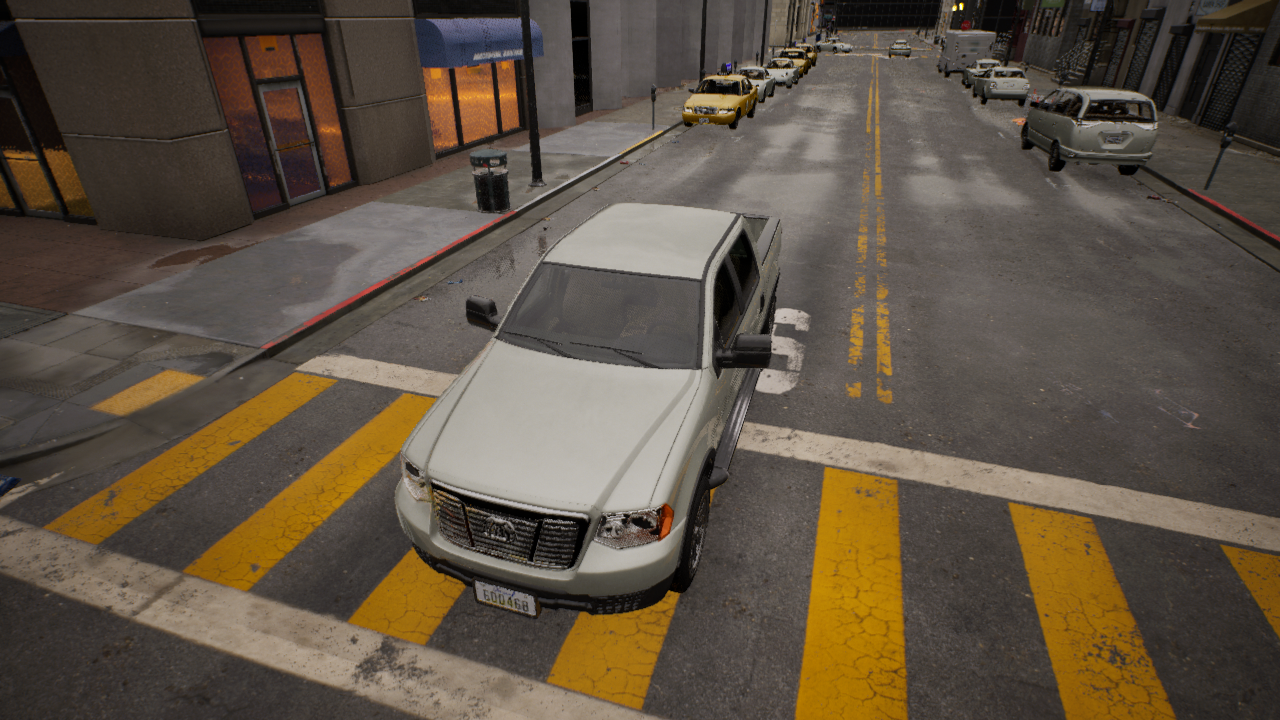
Venue: residential
Lighting: golden hour
Vehicle rig: pickup